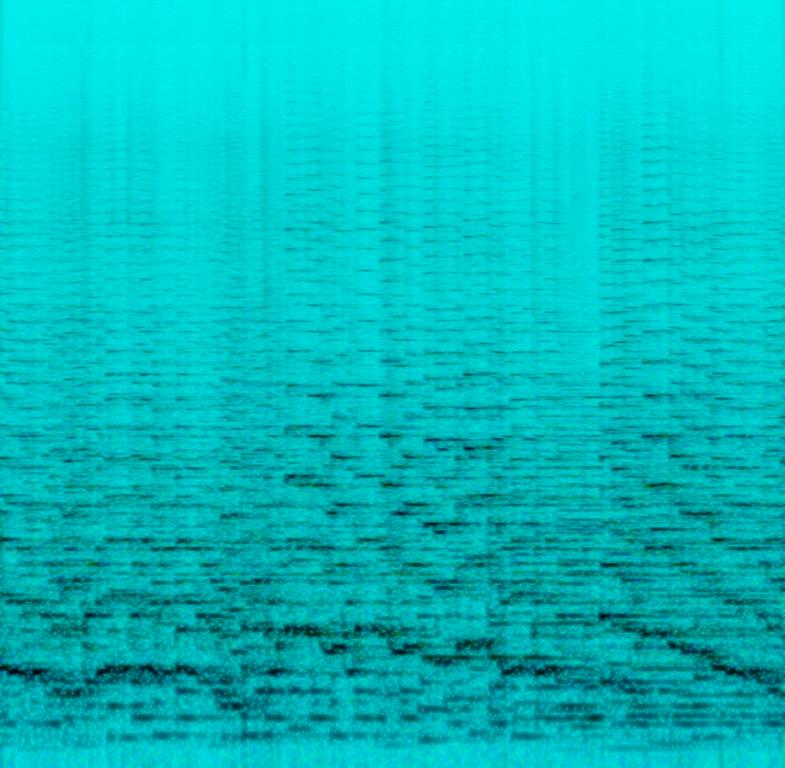
The low quality recording features a cover of a classical song and it consists of a saxophone solo melody playing over a groovy piano melody. At the very end of the loop, there is an applause. It sounds easygoing, passionate and the recording is noisy and in mono.